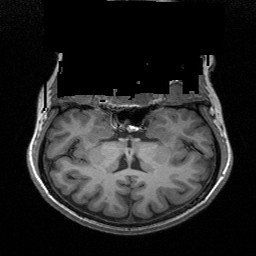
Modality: T1w
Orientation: sagittal